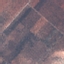
Land use / land cover class: PermanentCrop